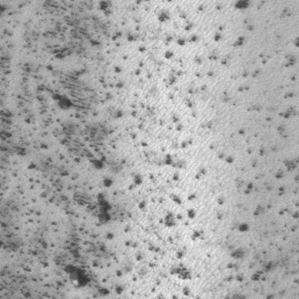
Label: frost